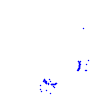
Particle: proton